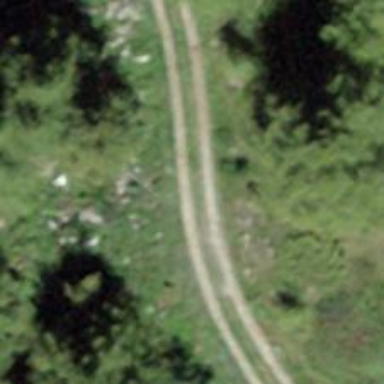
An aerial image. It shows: Track with grade 3 surface.